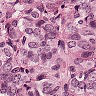
Metastatic tissue present: yes